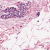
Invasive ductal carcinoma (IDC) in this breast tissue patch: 0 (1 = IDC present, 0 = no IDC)